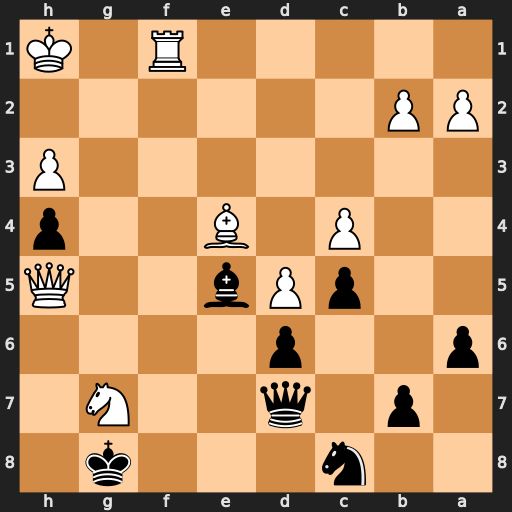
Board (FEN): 2n3k1/1p1q2N1/p2p4/2pPb2Q/2P1B2p/7P/PP6/5R1K
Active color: b
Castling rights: -
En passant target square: -
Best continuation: Qxh3+ Kg1 Qh2#